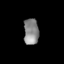
Tissue: lung
Cell type: Myeloid cells
Senescence score: 0.2352
Nuclear area (px): 381
Mean DAPI intensity: 138.346